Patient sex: M
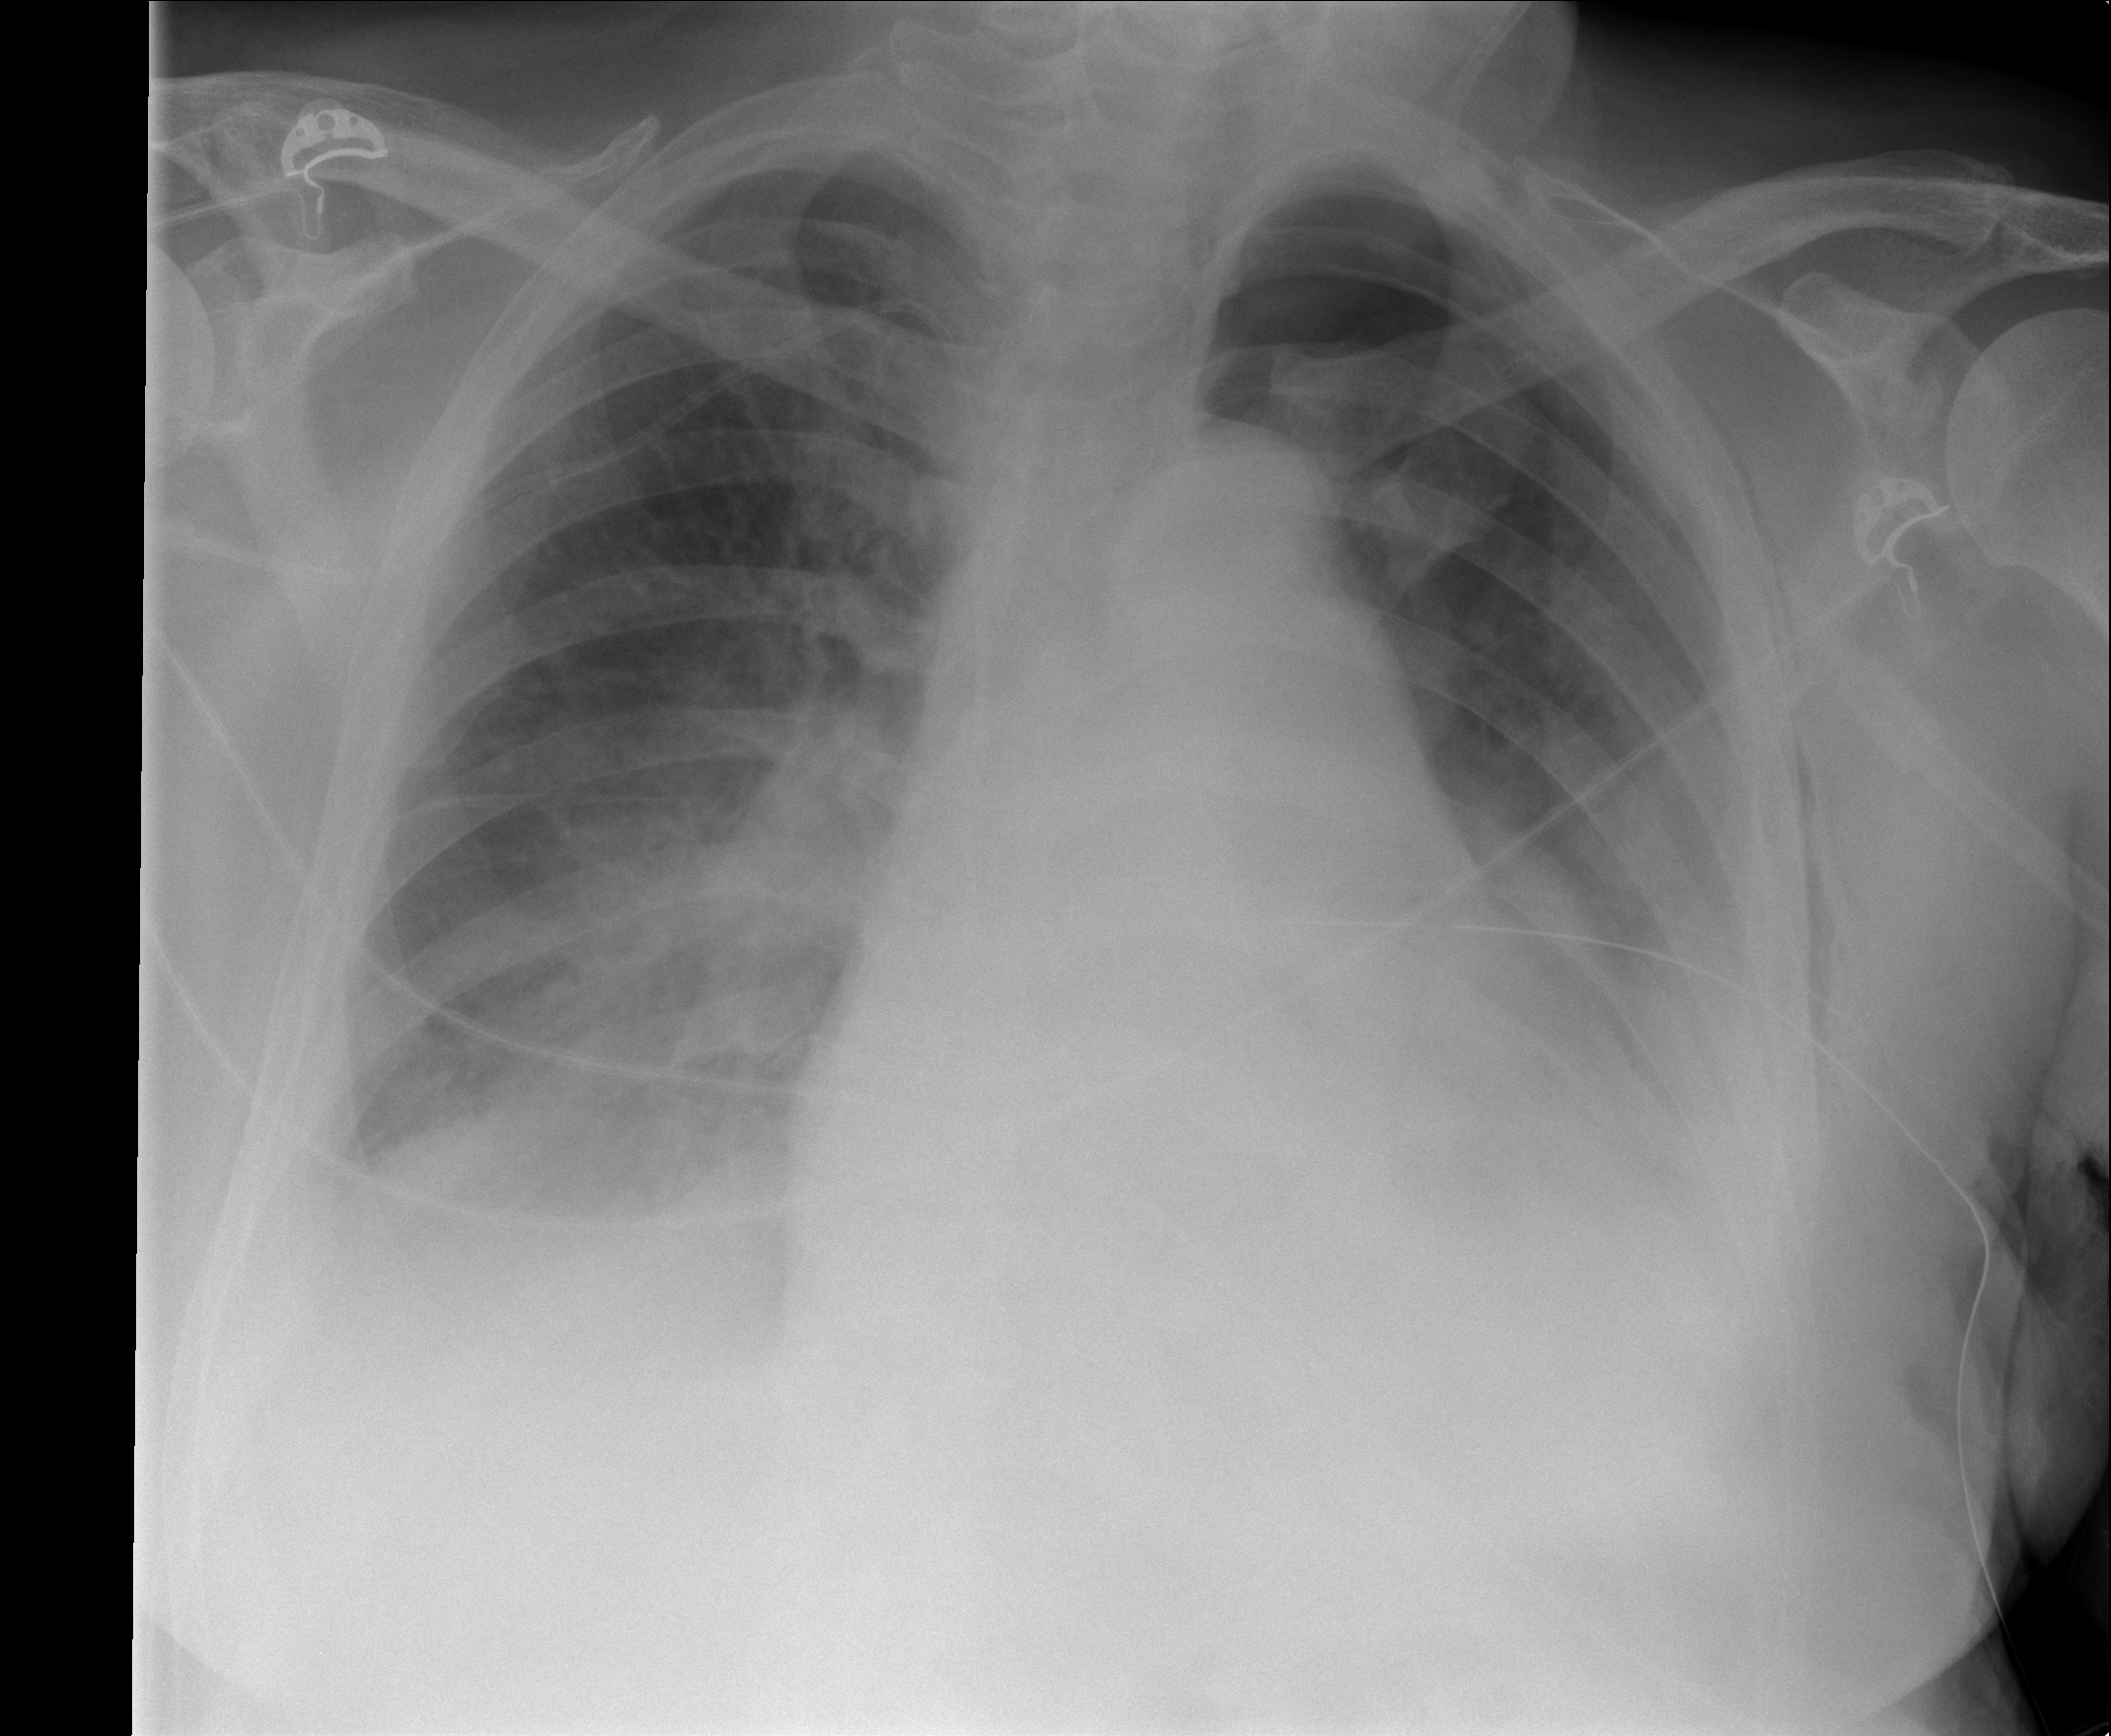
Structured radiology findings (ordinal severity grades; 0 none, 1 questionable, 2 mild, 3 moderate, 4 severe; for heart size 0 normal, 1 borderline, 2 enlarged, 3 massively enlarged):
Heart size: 2
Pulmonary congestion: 2
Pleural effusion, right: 2
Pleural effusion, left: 2
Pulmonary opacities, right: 2
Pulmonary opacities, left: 2
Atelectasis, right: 3
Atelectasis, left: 2